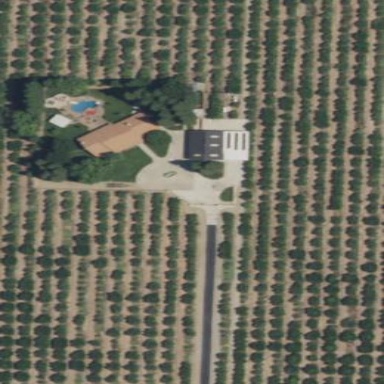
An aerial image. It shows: Orange orchard with rows of orange trees.